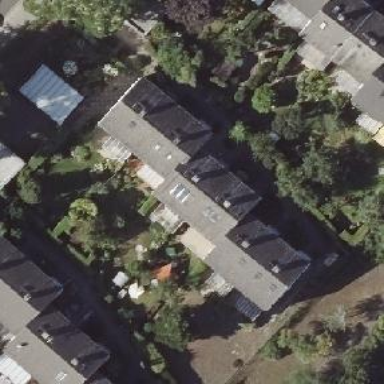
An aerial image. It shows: Gabled roofed house.